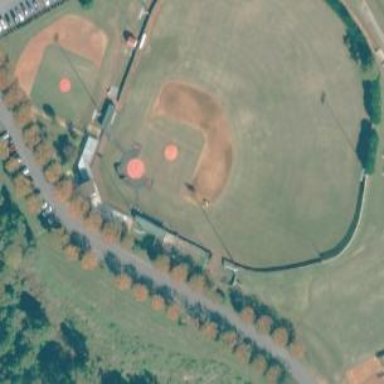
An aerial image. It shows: Baseball pitch for leisure land activities.